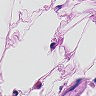
Metastatic tissue present: no